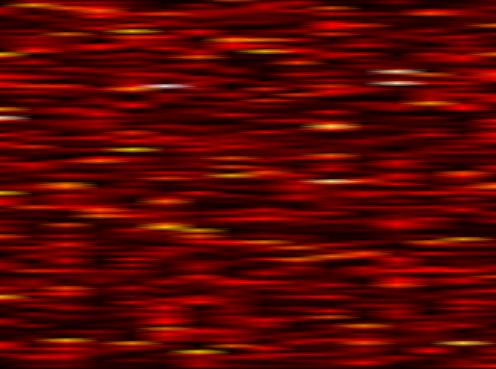
Label: WOLA